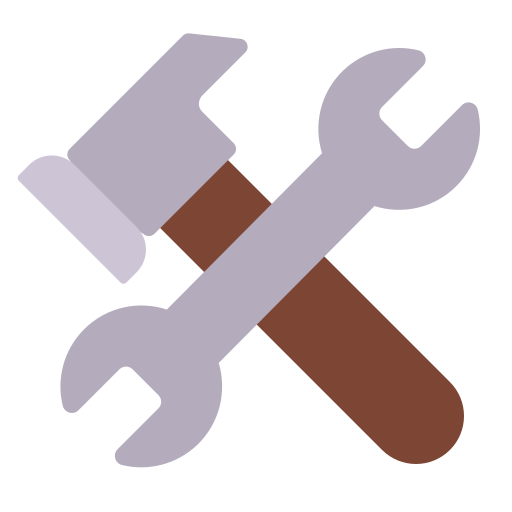
hammer and wrench flat